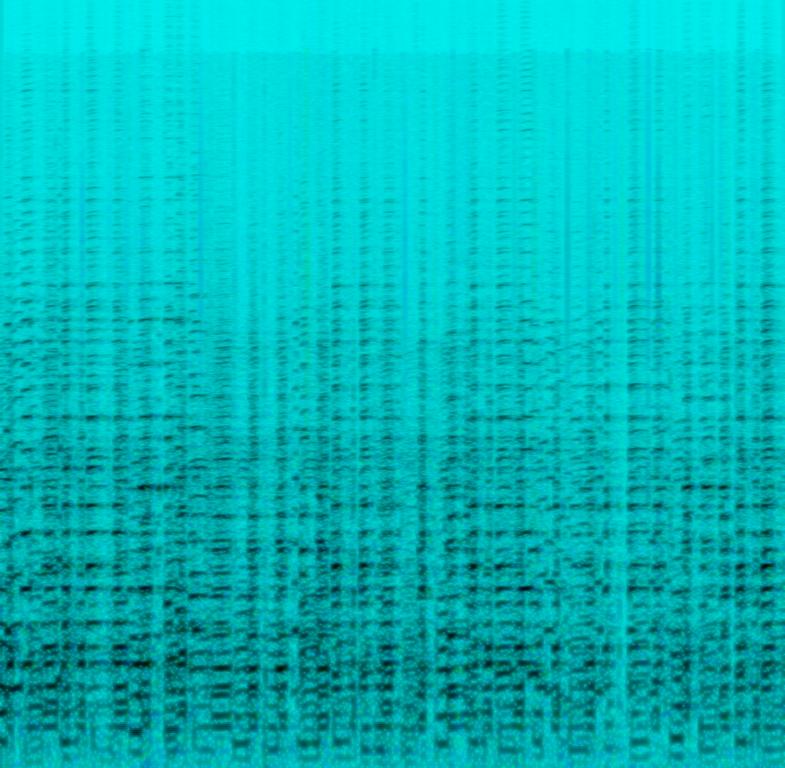
This clip features a melody played on the accordion. There are no other instruments in this song. This song starts off with an ascending triplet run played twelve times. The melody continues on the same scale. There are no voices in this song. This song is an instrumental. This song can be played in a silent movie.